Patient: sex F, age 38
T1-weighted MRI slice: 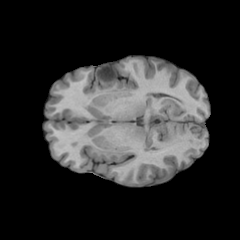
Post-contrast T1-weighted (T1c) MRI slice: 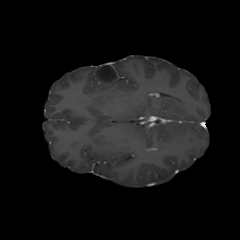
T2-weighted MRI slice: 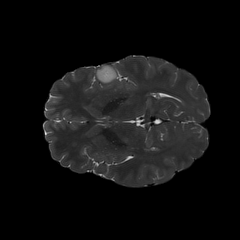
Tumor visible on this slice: yes
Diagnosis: Astrocytoma, IDH-mutant
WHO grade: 2